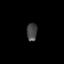
Tissue: prostate
Cell type: T cells
Senescence score: 0.7
Nuclear area (px): 181
Mean DAPI intensity: 70.873